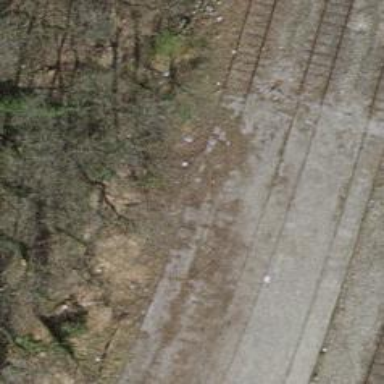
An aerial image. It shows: Disused railway yard with one track.